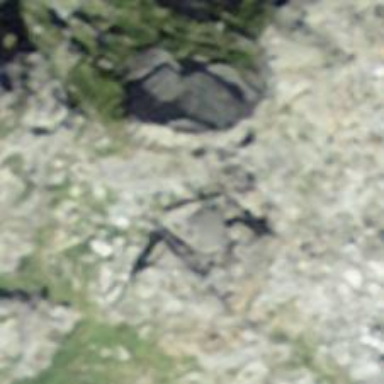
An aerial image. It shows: Cliff in nature.